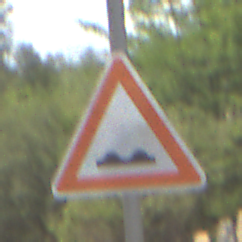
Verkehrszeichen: UnebeneFahrbahn
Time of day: Midday
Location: Outdoor (Nature)
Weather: PartlyCloudy
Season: NotSpecified
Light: Natural